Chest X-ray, AP view. Patient: 34 years old, sex F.
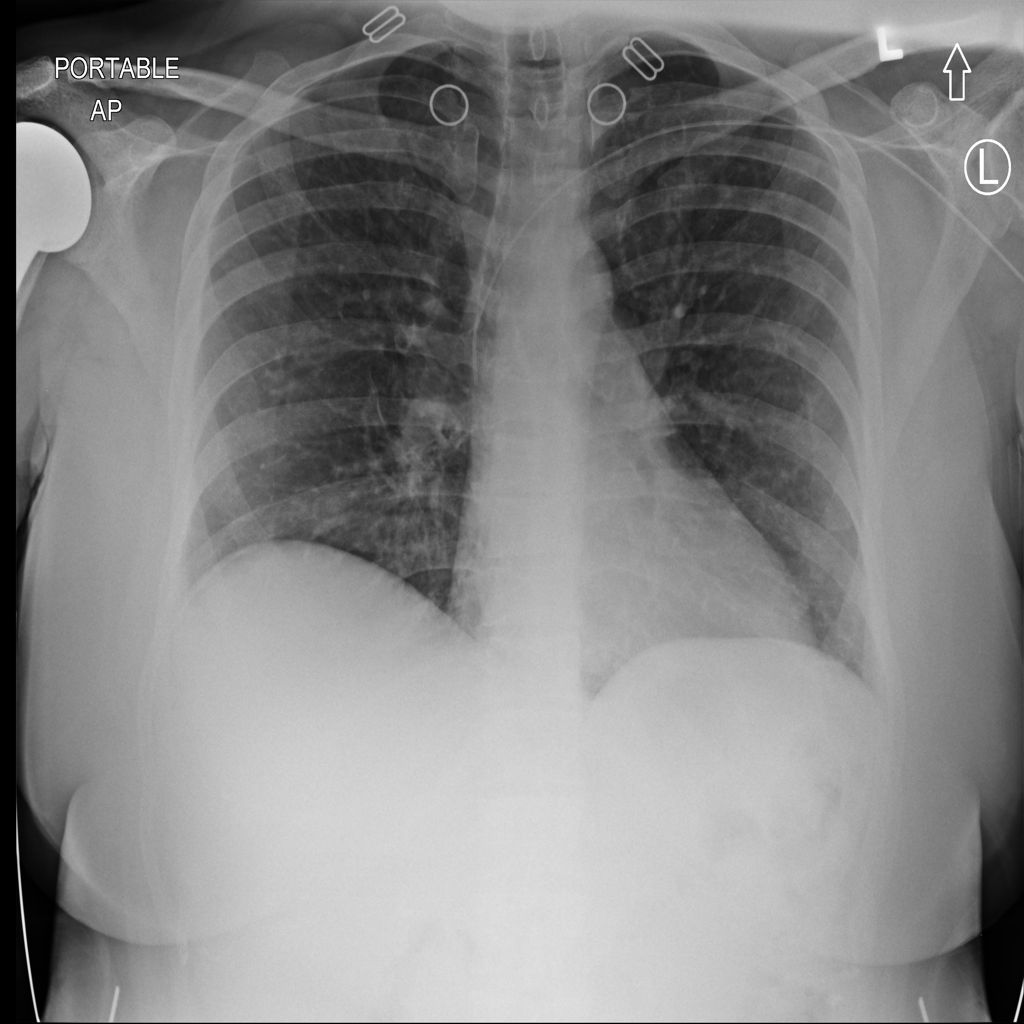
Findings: Infiltration